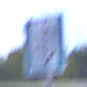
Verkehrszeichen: NothalteUndPannenbucht
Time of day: SunriseSunset
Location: Outdoor (Suburban)
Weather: PartlyCloudy
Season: NotSpecified
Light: Natural